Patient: sex M, age 83
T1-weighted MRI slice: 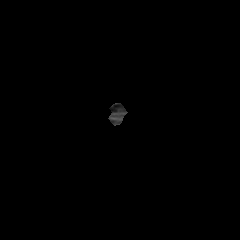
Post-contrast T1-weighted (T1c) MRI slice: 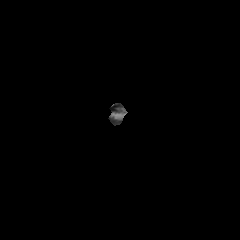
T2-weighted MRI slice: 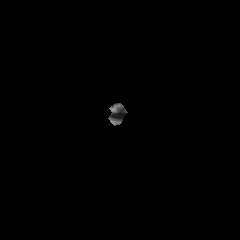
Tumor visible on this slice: no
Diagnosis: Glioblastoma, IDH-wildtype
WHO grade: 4